Question: I had tried using built-in functions, but I am also curious to know how Koch curve can be drawn in Java without built-in functions. Please leave your suggestions in the answers, thanks!
How can I get this diagram of Koch curve?

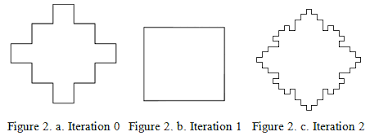
Answer: You have to use built-in Graphics functions if you want to see anything on the screen. Anyway, here's a quick and dirty Java implementation of the Koch curve.
<URL>
'''
public class Koch extends JComponent
{
int depth = 4;
Point2D[] pts;
public Koch(int w, int h)
{
setSize(w, h);
pts = new Point2D[] {
new Point2D.Double(w/8, 3*h/4),
new Point2D.Double(w-w/8, 3*h/4),
new Point2D.Double(w/2, 3*h/4 - Math.sqrt(3)*3*h/8)
};
}
private void drawSide(Path2D p, double x2, double y2, int depth)
{
if(depth == 0)
{
p.lineTo(x2, y2);;
return;
}
double x1 = p.getCurrentPoint().getX();
double y1 = p.getCurrentPoint().getY();
double x3 = x1+(x2-x1)/3;
double y3 = y1+(y2-y1)/3;
double x4 = x1+2*(x2-x1)/3;
double y4 = y1+2*(y2-y1)/3;
double cx = x3+(x4-x3)/2 - Math.sqrt(3)*(y4-y3)/2;
double cy = y3+(y4-y3)/2 + Math.sqrt(3)*(x4-x3)/2;
p.lineTo(x3, y3);
drawSide(p, cx, cy, depth-1);
drawSide(p, x4, y4, depth-1);
p.lineTo(x2, y2);
}
public void paintComponent(Graphics g1)
{
g1.setColor(Color.WHITE);
g1.fillRect(0, 0, getWidth(), getHeight());
Graphics2D g = (Graphics2D)g1;
g.setRenderingHint(RenderingHints.KEY_ANTIALIASING, RenderingHints.VALUE_ANTIALIAS_ON);
g.setColor(Color.BLUE);
Path2D p = new Path2D.Double();
p.moveTo(pts[0].getX(), pts[0].getY());
drawSide(p, pts[1].getX(), pts[1].getY(), depth);
drawSide(p, pts[2].getX(), pts[2].getY(), depth);
drawSide(p, pts[0].getX(), pts[0].getY(), depth);
g.draw(p);
}
public Dimension getPreferredSize()
{
return getSize();
}
public static void main(String[] args)
{
JFrame f = new JFrame("Koch Curve");
f.setDefaultCloseOperation(JFrame.EXIT_ON_CLOSE);
f.getContentPane().add(new Koch(400, 400));
f.pack();
f.setVisible(true);
}
}
'''